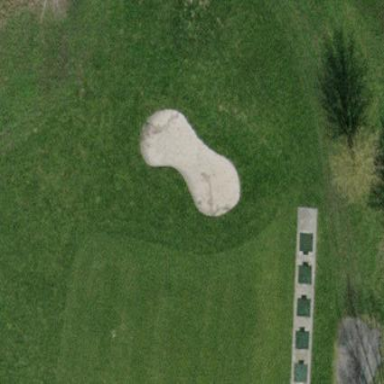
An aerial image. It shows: Golf bunker filled with natural sand.